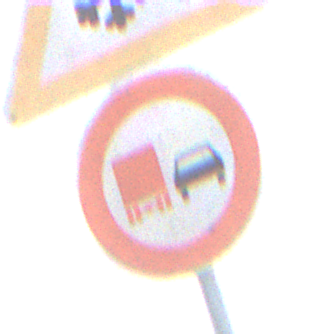
Verkehrszeichen: UeberholverbotKraftfahrzeuge
Zusatzzeichen oben: SchneeOderEisglaette
Umgebung: Outdoor, Nature
Tageszeit: SunriseSunset
Wetter: PartlyCloudy
Licht: Natural
Jahreszeit: NotSpecified
Kontrast: LowContrast